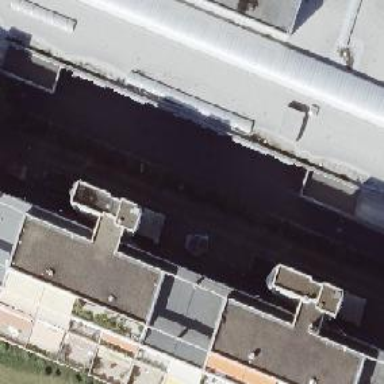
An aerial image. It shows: Apartment building with flat roof.